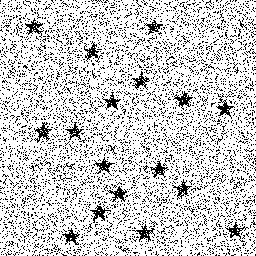
Squares: 0
Triangles: 0
Stars: 17
Total shapes: 17